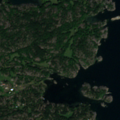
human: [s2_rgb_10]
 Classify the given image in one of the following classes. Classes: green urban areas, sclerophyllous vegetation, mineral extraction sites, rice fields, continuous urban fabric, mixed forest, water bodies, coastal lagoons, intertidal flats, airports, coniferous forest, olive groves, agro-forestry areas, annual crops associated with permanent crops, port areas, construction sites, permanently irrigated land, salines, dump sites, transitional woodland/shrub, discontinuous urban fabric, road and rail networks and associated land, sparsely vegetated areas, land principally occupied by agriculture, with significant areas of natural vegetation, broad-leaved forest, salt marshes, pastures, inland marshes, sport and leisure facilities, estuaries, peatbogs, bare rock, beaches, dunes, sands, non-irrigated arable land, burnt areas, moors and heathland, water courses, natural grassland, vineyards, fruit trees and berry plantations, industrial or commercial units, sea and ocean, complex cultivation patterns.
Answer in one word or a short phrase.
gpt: broad-leaved forest, bare rock, sea and ocean